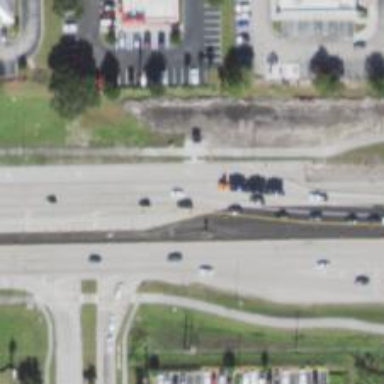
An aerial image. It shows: Asphalt road designated as trunk highway with separate sidewalks.